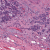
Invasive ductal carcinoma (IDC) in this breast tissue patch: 1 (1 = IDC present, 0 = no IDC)